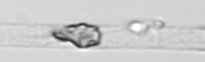
Label: Dactyliosolen_blavyanus